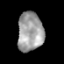
Tissue: prostate
Cell type: Epithelial cells
Senescence score: 0.2922
Nuclear area (px): 977
Mean DAPI intensity: 159.648